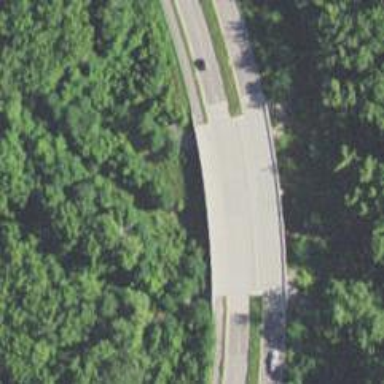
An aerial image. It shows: Secondary road on asphalt bridge.